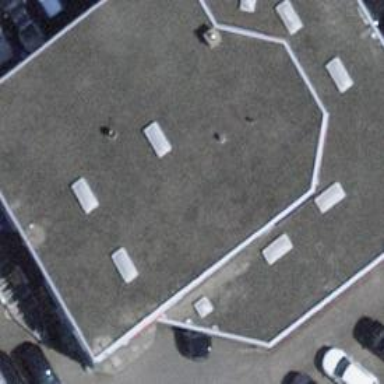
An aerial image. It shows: Commercial building housing car shop.